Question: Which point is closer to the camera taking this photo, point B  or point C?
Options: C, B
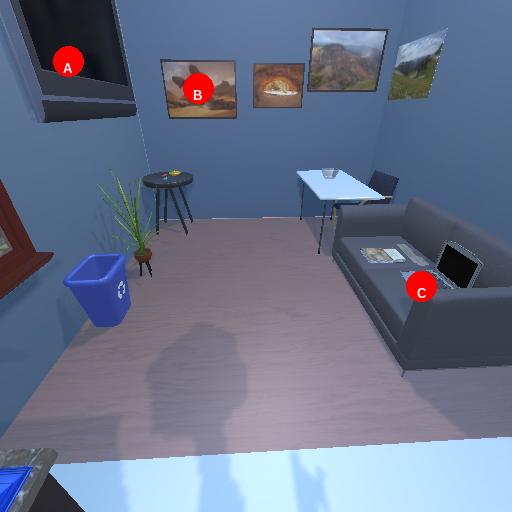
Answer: C